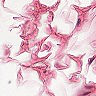
Metastatic tissue present: no